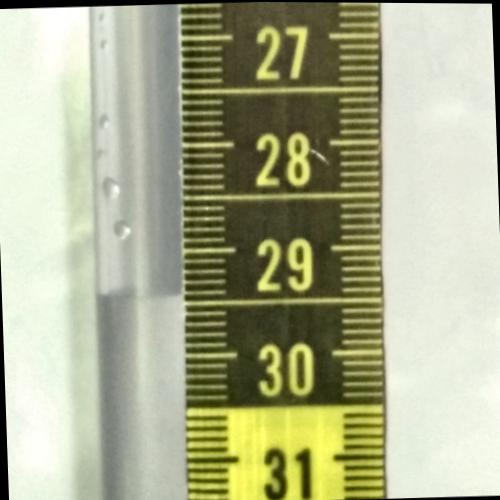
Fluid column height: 29.4 cm